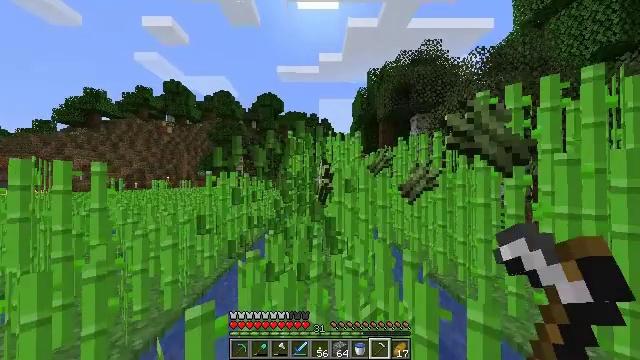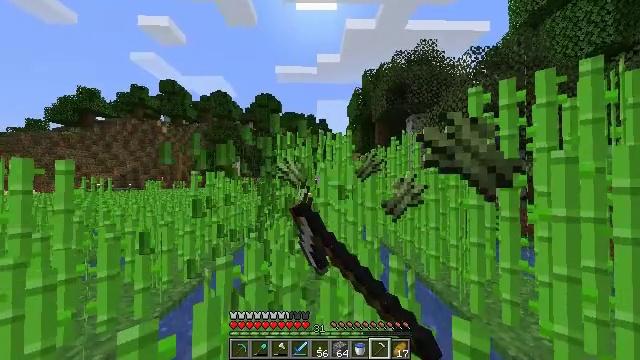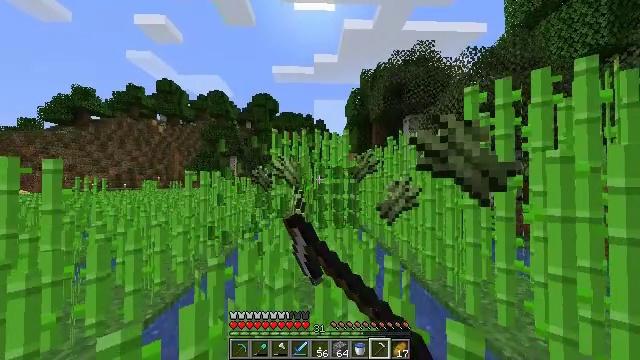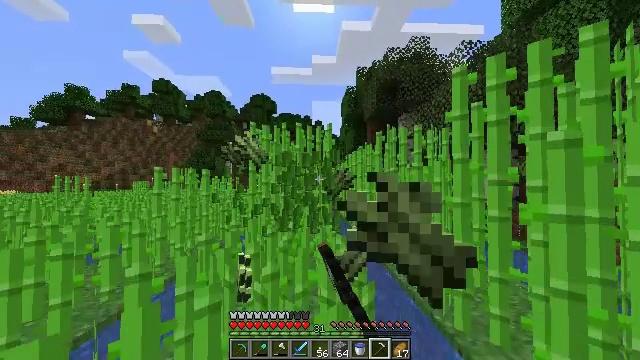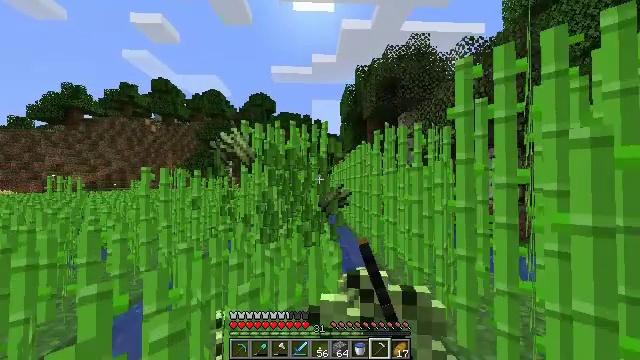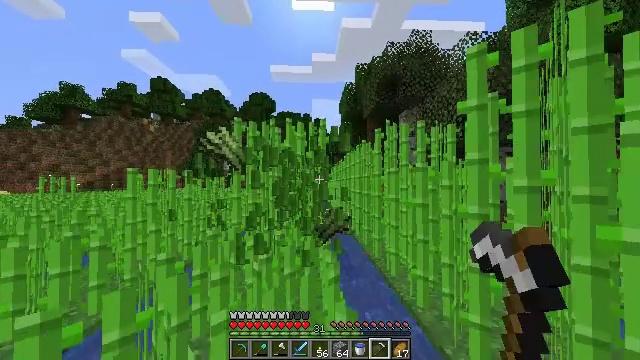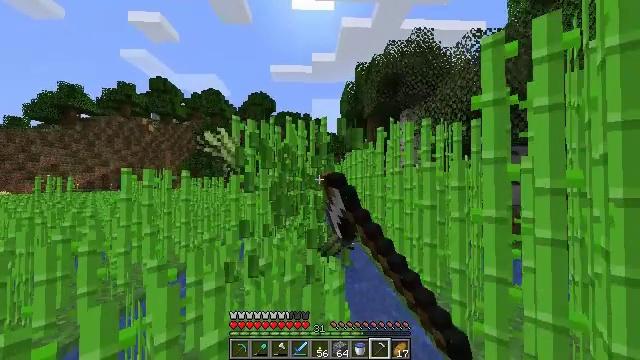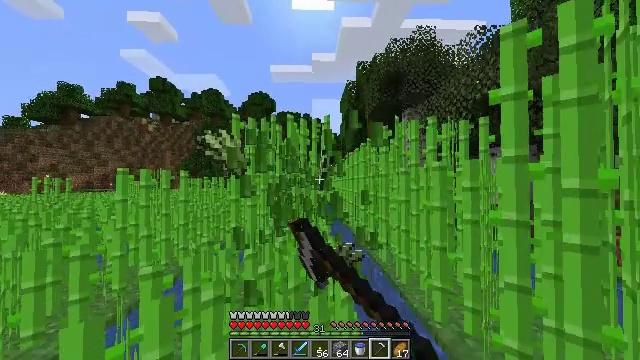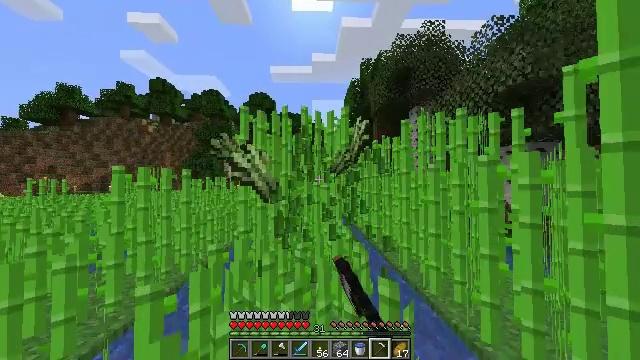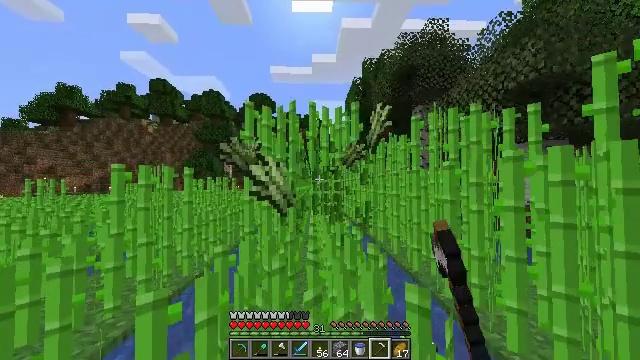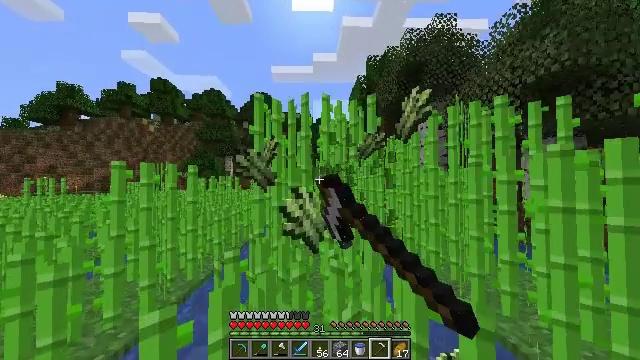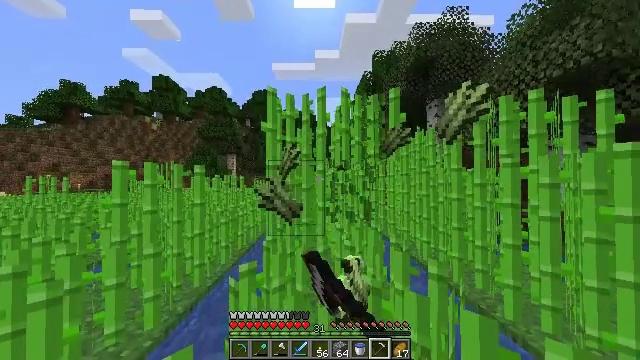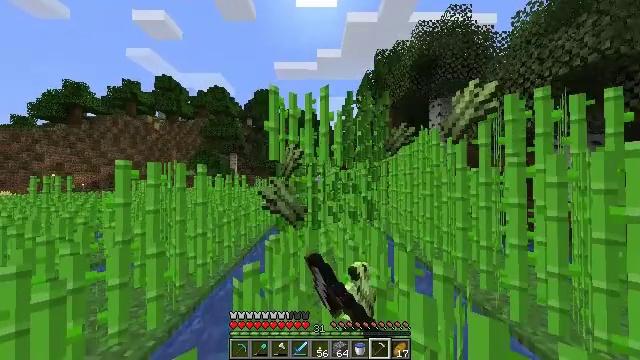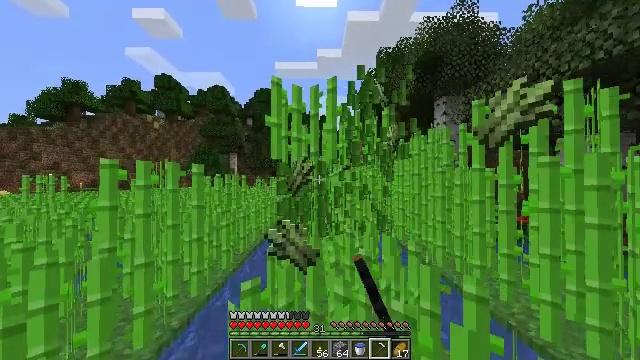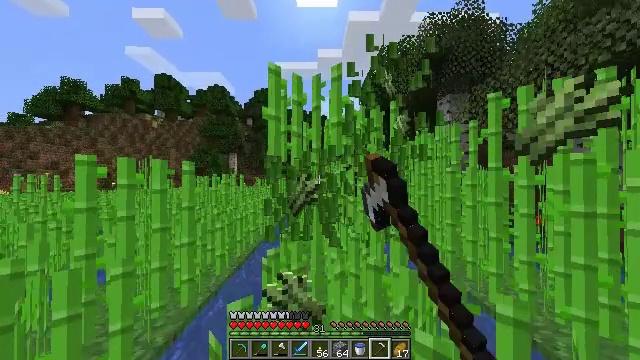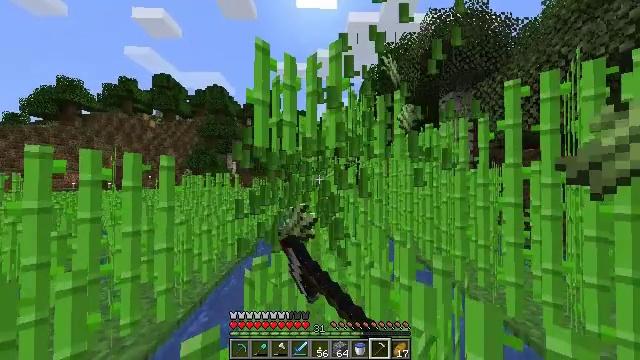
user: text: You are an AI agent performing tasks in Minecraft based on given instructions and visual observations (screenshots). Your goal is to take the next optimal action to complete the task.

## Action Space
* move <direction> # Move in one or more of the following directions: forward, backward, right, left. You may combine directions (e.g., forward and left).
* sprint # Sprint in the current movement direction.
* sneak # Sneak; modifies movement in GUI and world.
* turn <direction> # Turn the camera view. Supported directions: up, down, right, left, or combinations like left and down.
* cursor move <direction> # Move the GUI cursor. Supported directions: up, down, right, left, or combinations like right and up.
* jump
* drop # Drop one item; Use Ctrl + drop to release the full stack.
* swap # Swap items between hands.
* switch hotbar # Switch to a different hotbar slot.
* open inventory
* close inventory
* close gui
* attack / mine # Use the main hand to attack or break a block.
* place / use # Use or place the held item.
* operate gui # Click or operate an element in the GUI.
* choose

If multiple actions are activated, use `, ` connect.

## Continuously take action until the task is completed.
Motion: motion action
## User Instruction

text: Mine the sugar cane near rivers.
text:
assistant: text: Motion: move forward and move right, sprint, attack / mine
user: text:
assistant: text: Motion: move forward and move right, sprint, attack / mine
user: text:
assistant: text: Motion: move forward and move right, sprint, attack / mine
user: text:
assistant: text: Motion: move forward, sprint, attack / mine
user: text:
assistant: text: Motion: move forward, sprint, attack / mine
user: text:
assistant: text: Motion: move forward and move left, sprint, attack / mine
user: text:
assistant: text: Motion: move forward and move left, sprint, attack / mine
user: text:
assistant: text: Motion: move forward and move left, sprint, attack / mine
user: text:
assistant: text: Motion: move forward and move left, sprint, attack / mine
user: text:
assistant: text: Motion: move forward and move left, sprint, attack / mine
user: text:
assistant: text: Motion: move forward and move left, sprint, attack / mine
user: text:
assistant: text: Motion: move forward, sprint, attack / mine
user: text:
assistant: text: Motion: move forward, sprint, attack / mine
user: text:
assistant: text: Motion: move forward, sprint, attack / mine
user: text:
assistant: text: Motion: move forward and move right, sprint, attack / mine
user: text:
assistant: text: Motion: move forward and move right, sprint, attack / mine
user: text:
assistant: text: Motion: move forward and move right, sprint, attack / mine
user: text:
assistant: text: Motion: move forward and move right, sprint, attack / mine
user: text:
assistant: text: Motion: move forward, sprint, attack / mine
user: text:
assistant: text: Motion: move forward, sprint, attack / mine
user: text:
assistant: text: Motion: move forward, sprint, attack / mine
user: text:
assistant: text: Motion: move forward and move left, sprint, attack / mine
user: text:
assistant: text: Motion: move forward and move left, sprint, attack / mine
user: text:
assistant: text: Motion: move forward and move left, sprint, attack / mine
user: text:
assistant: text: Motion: move forward and move left, sprint, attack / mine
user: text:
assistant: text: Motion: move forward and move left, sprint, attack / mine
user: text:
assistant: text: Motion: move forward, sprint, attack / mine
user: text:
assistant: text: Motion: move forward, sprint, attack / mine
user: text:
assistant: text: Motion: move forward and move right, sprint, attack / mine
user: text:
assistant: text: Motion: move forward and move right, sprint, attack / mine